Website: home-depot
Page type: account-selection
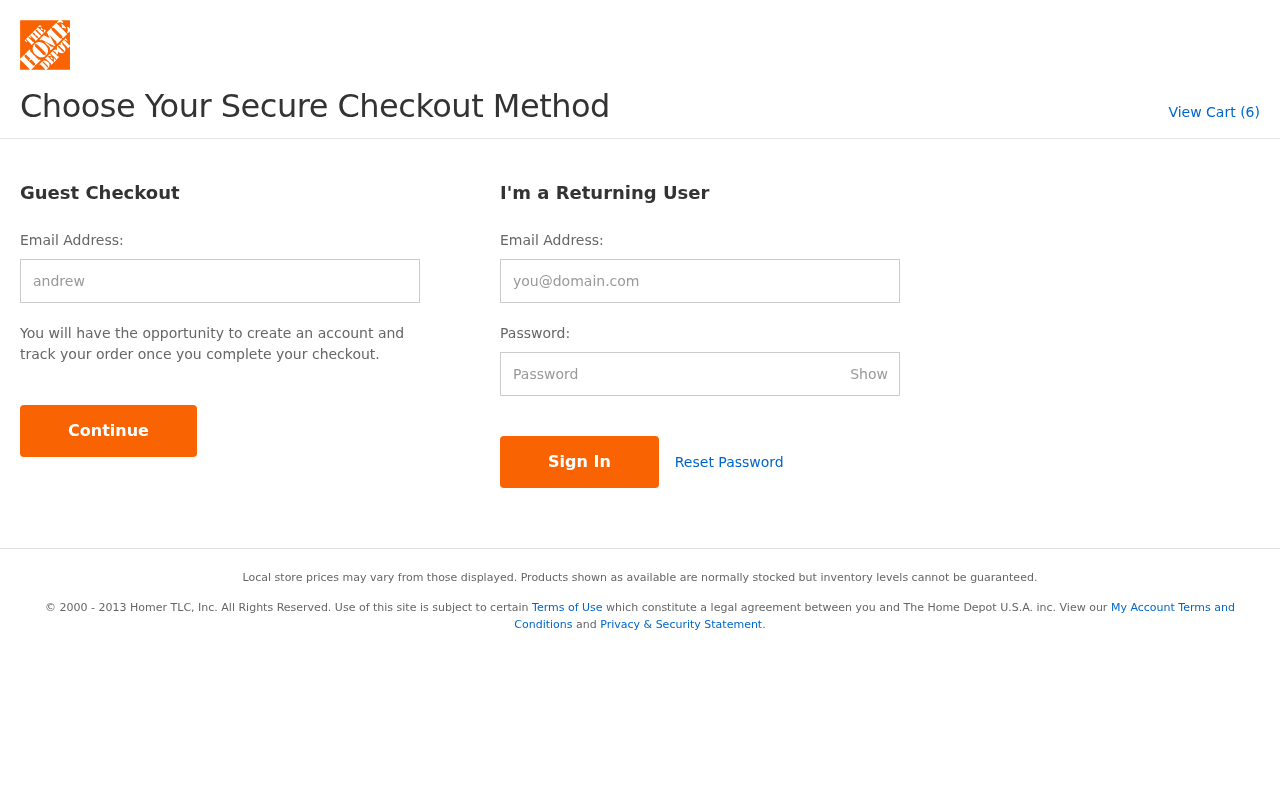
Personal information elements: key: PII_LOGIN_USERNAME
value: andrew.lucas
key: PII_LOGIN_USERNAME2
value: andrew.lucas
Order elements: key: ORDER_NUM_ITEMS
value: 6